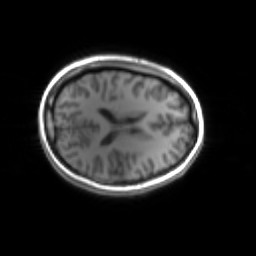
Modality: inplaneT1
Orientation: axial
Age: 24
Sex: female
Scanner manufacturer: siemens
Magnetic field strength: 3 T
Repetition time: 1.2 s
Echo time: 0.00251 s